Question: I need to get a list of weeks for an specific month and year. Showing the initial and final date for each week.
It must starts on Sunday, and end on Saturday.
Example: for month 10, year 2018:

Note that the end date may exceed the month because you should consider that the start date is part of the selected month.
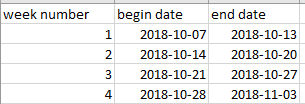
Answer: This query will work.
'''
;with w as (
select convert(date,'2018-10-01') as startdate, convert(date,'2018-10-01') as dt
union all
select startdate, dateadd(d,1,dt) from w where month(startdate)=month(dateadd(d,1,dt))
)
select row_number() over (order by dt) as wk,
dt as wkstart,
dateadd(d,6,dt) as wkend
from w
where datediff(d,convert(date,'2018-10-07'),dt)%7=0
'''
Result:
'''
wk wkstart wkend
1 2018-10-07 2018-10-13
2 2018-10-14 2018-10-20
3 2018-10-21 2018-10-27
4 2018-10-28 2018-11-03
'''
EDIT: I changed the way that sundays are found to be language agnostic.